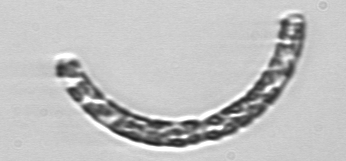
Label: Guinardia_striata